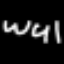
Label: squiggle